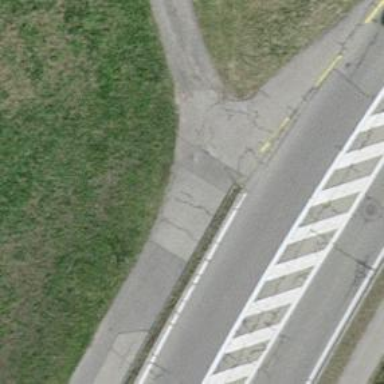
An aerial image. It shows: Asphalt track with grade1 quality. It is designed for agricultural vehicles.